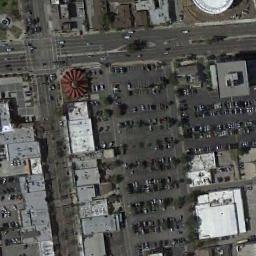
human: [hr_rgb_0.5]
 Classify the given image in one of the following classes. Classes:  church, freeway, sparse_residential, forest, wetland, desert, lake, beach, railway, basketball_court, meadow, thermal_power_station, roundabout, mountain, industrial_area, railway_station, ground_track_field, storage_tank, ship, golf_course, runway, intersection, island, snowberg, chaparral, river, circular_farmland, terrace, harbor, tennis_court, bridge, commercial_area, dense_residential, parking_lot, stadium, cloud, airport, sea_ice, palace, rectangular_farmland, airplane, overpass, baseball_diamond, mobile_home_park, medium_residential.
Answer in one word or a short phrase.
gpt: intersection